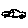
Label: car